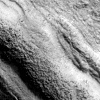
Atmospheric dust classification: not_dusty